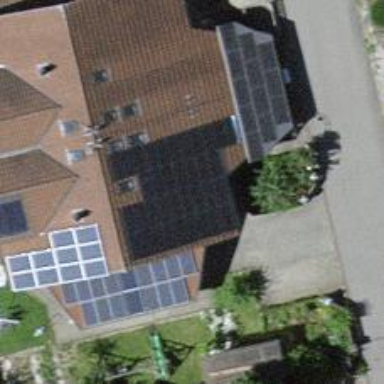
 consisting of solar photovoltaic panels."